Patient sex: M
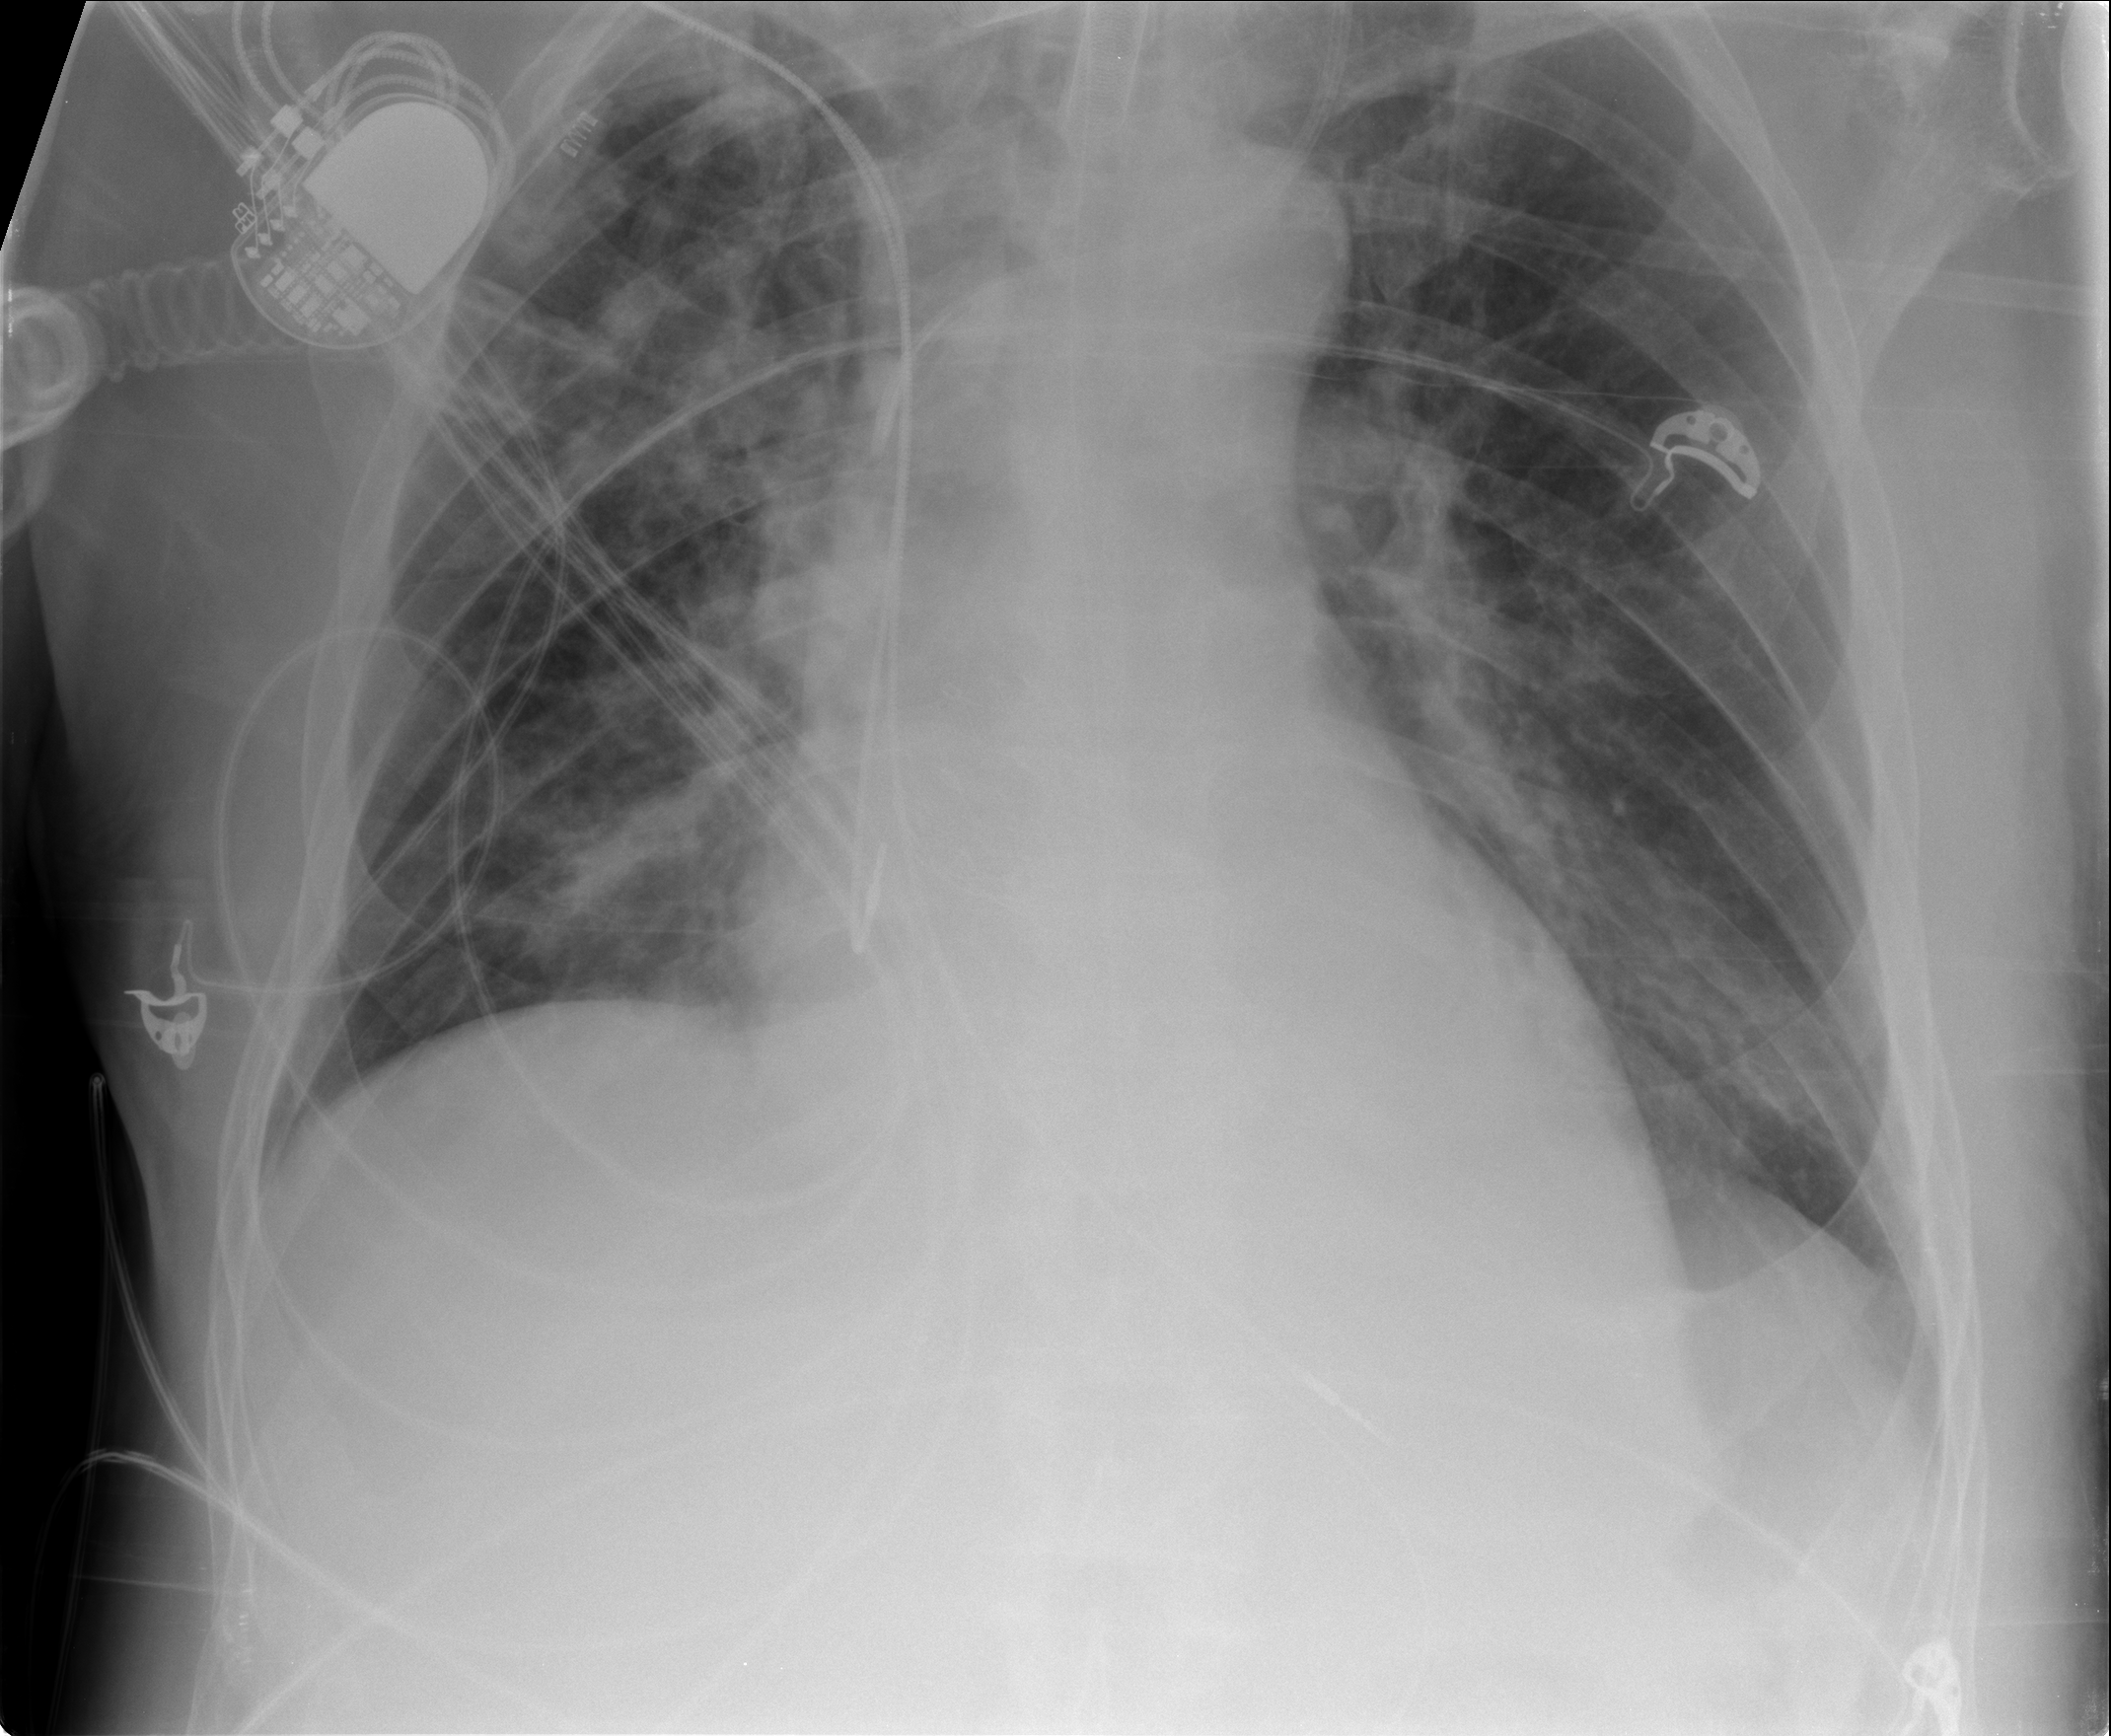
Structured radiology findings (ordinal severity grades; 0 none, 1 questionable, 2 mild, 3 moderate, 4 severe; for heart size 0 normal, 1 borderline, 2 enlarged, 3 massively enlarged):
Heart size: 2
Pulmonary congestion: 2
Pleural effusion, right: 0
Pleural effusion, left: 1
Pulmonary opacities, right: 3
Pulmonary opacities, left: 2
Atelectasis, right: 1
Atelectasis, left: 1